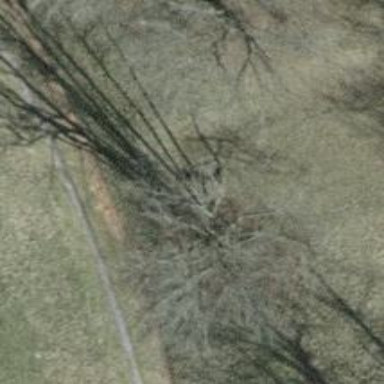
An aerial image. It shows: Single tag "natural: tree."